Question: I have some CSS code in which many elements are having multiple values to a single css attribute.
For example, below CSS will produce a button like shown below.
'''
.btn-gold {
display: block;
text-decoration: none;
font-size: 20px;
font-size: 2rem;
line-height: 22px;
line-height: 2.2rem;
color: #222;
padding: 8px 0;
padding: 0.8rem 0;
text-align: center;
-webkit-border-radius: 10px;
-moz-border-radius: 10px;
border-radius: 10px;
background: rgb(254,196,26);
background: -moz-linear-gradient(top, rgb(254,196,26) 0%, rgb(255,170,0) 100%);
background: -webkit-gradient(linear, left top, left bottom, color-stop(0%,rgb(254,196,26)), color-stop(100%,rgb(255,170,0)));
background: -webkit-linear-gradient(top, rgb(254,196,26) 0%,rgb(255,170,0) 100%);
background: -o-linear-gradient(top, rgb(254,196,26) 0%,rgb(255,170,0) 100%);
background: -ms-linear-gradient(top, rgb(254,196,26) 0%,rgb(255,170,0) 100%);
background: linear-gradient(to bottom, rgb(254,196,26) 0%,rgb(255,170,0) 100%);
-webkit-box-shadow: 0px 1px 2px 0px rgba(0, 0, 0, .4);
box-shadow: 0px 1px 2px 0px rgba(0, 0, 0, .4);
}
'''

Now I am not understanding what's the purpose of giving multiple values to a single attribute; see , and are given two values??
'''
font-size: 20px;
font-size: 2rem;
line-height: 22px;
line-height: 2.2rem;
padding: 8px 0;
padding: 0.8rem 0;
'''
Is this a valid CSS and how many combination of values are allow to a single attribute.
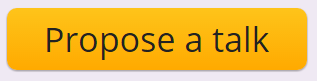
Answer: It's to give a fallback to older browsers.
A modern browser will first apply "22px" line-height, then overwrite this with a "2.2rem" line-height. An old browser will apply "22px", then won't understand "2.2rem" and won't use it.
This is often use with rem values, or background for linear-gradient, for example.
PS: note that you don't need prefixes for box-shadow or border-radius anymore. ;)